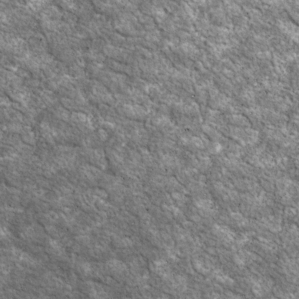
Label: non_frost